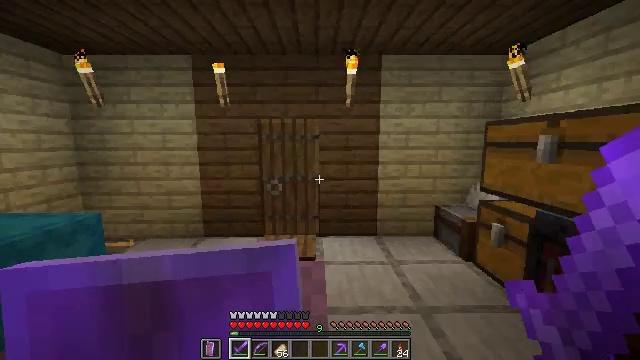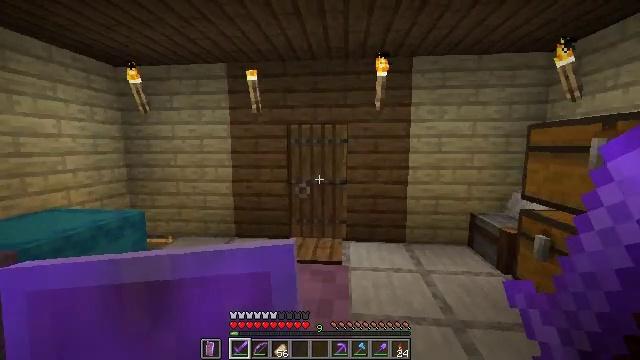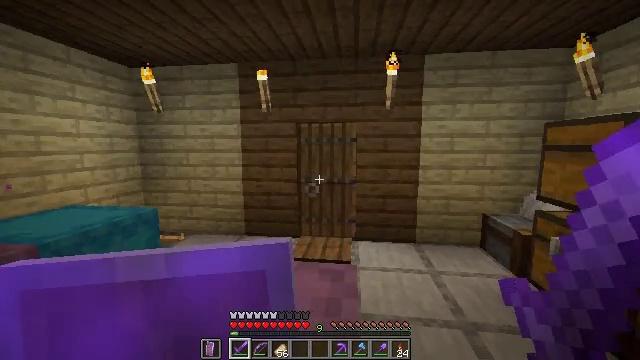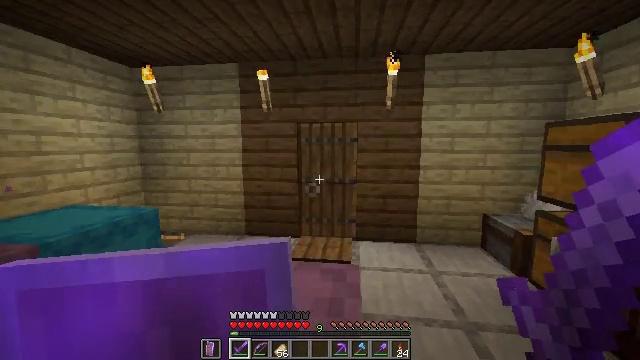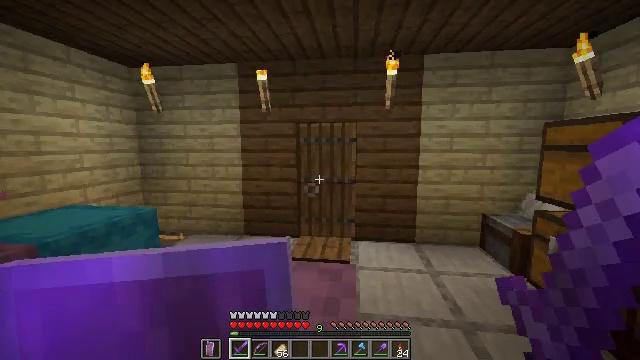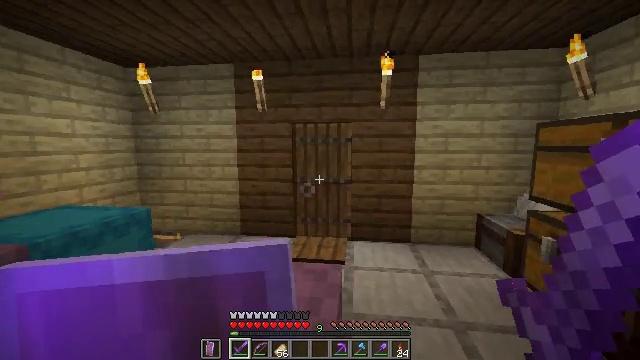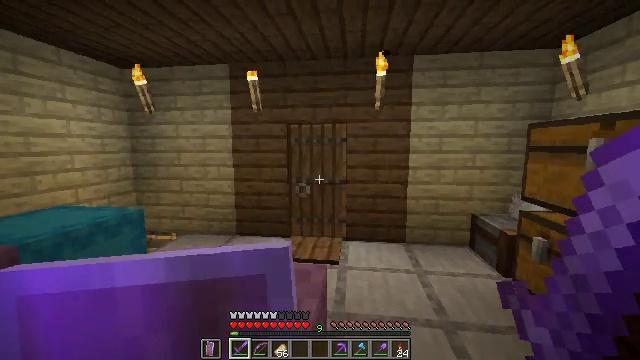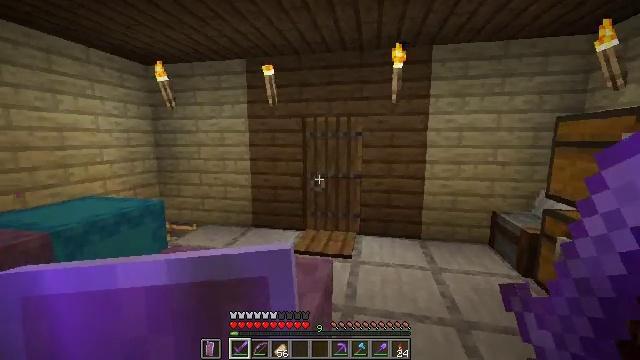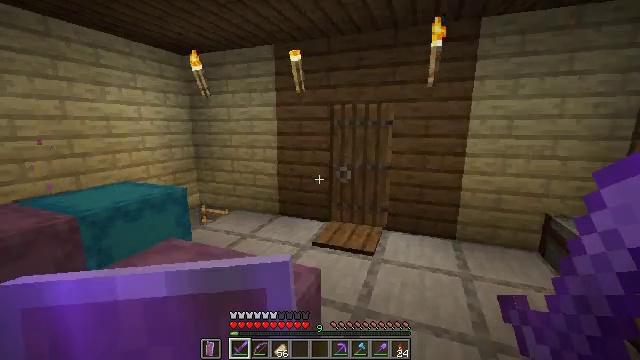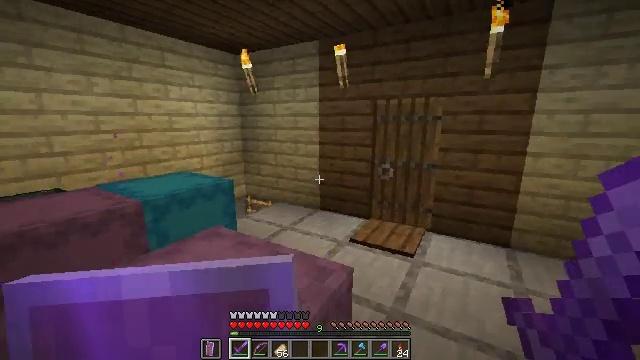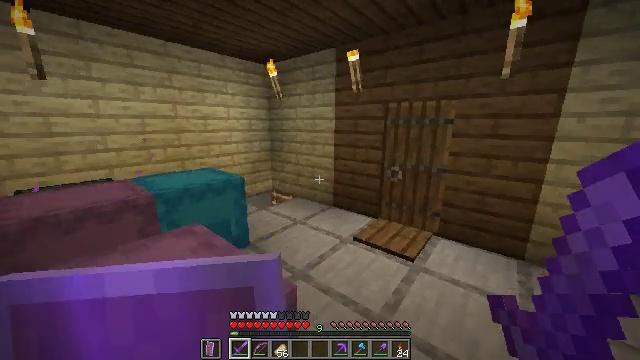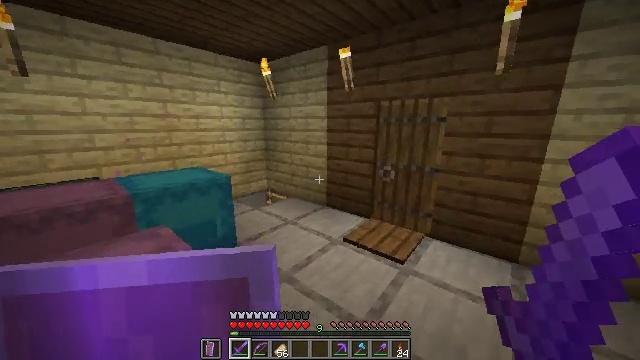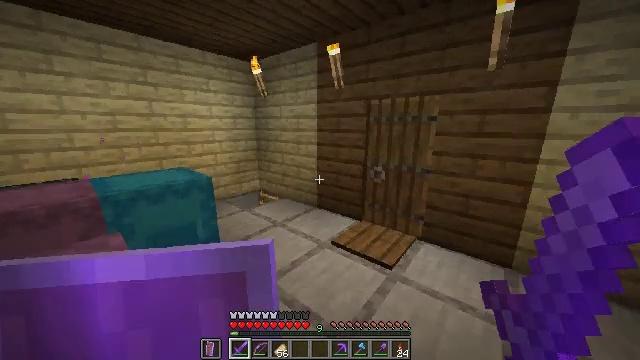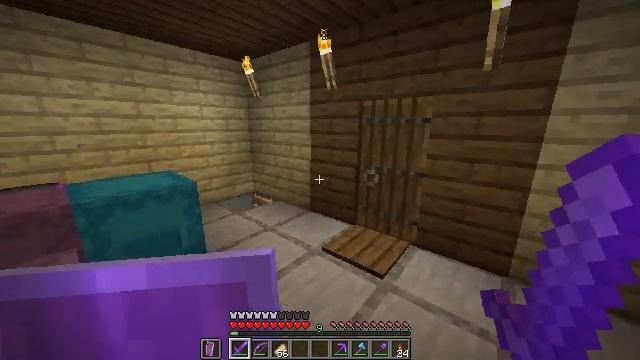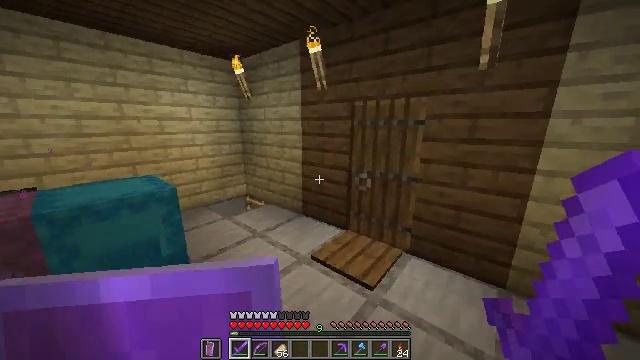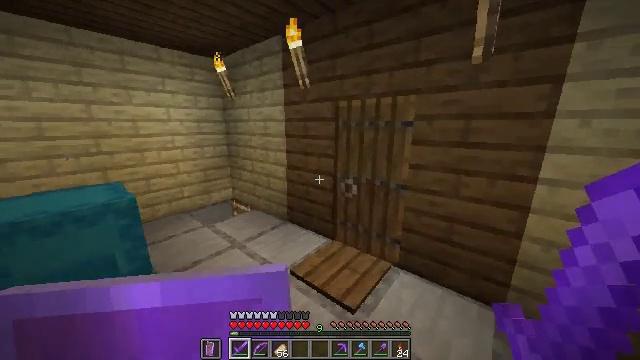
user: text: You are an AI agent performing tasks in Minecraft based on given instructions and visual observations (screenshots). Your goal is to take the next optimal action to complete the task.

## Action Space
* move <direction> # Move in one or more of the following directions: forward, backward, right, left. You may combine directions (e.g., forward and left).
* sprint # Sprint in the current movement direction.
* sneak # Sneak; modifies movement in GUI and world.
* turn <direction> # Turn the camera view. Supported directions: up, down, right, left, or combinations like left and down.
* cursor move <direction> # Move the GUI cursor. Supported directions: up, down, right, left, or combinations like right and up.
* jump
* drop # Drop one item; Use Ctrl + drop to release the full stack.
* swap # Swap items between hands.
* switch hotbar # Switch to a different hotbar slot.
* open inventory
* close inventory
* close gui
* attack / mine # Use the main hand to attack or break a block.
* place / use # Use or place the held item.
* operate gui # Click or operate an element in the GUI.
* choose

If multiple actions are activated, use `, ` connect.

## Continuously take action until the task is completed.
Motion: motion action
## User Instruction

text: Attack the spruce trapdoor to gather it.
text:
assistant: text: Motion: move forward, sprint, turn left
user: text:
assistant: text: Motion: move forward, sprint, turn left
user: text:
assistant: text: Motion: move forward, sprint
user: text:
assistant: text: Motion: move forward and move right, sprint
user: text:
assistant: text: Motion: move forward and move right, sprint
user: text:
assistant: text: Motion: move forward and move right, sprint
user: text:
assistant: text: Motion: move forward and move right, sprint, turn left and down
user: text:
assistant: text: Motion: move forward and move right, sprint, turn left and down
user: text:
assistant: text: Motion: move forward and move right, sprint, turn left and down
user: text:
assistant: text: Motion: move forward and move right, sprint, turn left and down
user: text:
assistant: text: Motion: move forward and move right, sprint
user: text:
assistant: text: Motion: move forward and move right, sprint
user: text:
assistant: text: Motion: move forward and move right, sprint
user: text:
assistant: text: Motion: move forward and move right, sprint
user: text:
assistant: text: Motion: move forward and move right, sprint
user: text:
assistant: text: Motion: move forward, sprint
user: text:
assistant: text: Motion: move forward, sprint
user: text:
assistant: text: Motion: move forward, sprint, turn right
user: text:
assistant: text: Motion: move forward, sprint, turn right
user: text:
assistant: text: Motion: move forward, sprint, turn right and up
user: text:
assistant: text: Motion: move forward, sprint, turn right and up
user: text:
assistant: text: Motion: move forward, sprint, turn right and up
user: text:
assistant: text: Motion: move forward, sprint
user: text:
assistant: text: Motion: move forward, sprint, turn right and up
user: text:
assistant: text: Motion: move forward, sprint
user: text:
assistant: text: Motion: move forward, sprint
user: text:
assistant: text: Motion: move forward, sprint
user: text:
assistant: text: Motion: move forward, sprint
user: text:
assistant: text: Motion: move forward, sprint
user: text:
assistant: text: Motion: move forward, sprint, turn left